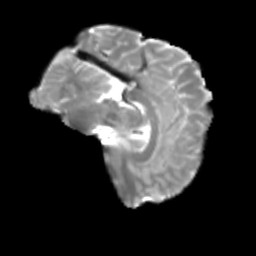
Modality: T2w
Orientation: sagittal
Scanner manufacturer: siemens
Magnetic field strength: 3 T
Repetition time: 4 s
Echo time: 0.0594 s